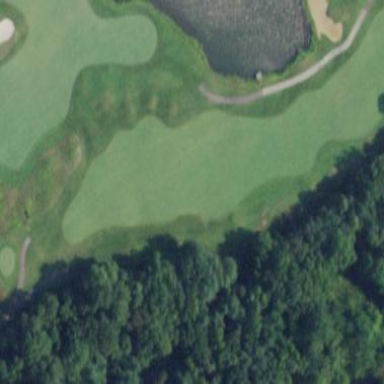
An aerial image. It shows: Area with grass used as rough in golf course.